Question: Ok, I know this is probably a pretty newb question, but when it comes to graphics programming, I a newb :)
See below for an example with the SO logo.
Also, how could I reproduce this effect in C#/VB.NET? (preferably WinForms as I don't really know WPF yet.)
I also noticed that the origin of the "fade" is based on the cursor position within the image (go ahead, try it now, you'll see what I mean!)
I suppose I could delve into the source <URL>, but I thought someone here might already be familiar with this technique.

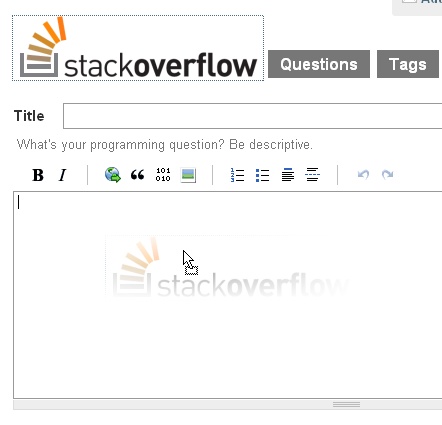
Answer: I would create a new <URL> which would be rendered with an alpha channel that decreased as it moved away from the mouse.
Render the text or image to a GDI+ bitmap with alpha channel, loop through the pixels and set the alpha channel as a function of the mouse cursor position. Set the bitmap on the layered window and update it's position based on where the mouse is.
Creating a layered window in C# (taken from some other source):
'''
public class SplashScreenForm : Form
{
public SplashScreenForm()
{
this.TopMost = true;
this.Show();
SelectBitmap(Properties.Resources.splashblended);
}
// Sets the current bitmap
public void SelectBitmap(Bitmap bitmap)
{
// Does this bitmap contain an alpha channel?
if (bitmap.PixelFormat != PixelFormat.Format32bppArgb)
{
throw new ApplicationException("The bitmap must be 32bpp with alpha-channel.");
}
// Get device contexts
IntPtr screenDc = APIHelp.GetDC(IntPtr.Zero);
IntPtr memDc = APIHelp.CreateCompatibleDC(screenDc);
IntPtr hBitmap = IntPtr.Zero;
IntPtr hOldBitmap = IntPtr.Zero;
try
{
// Get handle to the new bitmap and select it into the current device context
hBitmap = bitmap.GetHbitmap(Color.FromArgb(0));
hOldBitmap = APIHelp.SelectObject(memDc, hBitmap);
// Set parameters for layered window update
APIHelp.Size newSize = new APIHelp.Size(bitmap.Width, bitmap.Height); // Size window to match bitmap
APIHelp.Point sourceLocation = new APIHelp.Point(0, 0);
APIHelp.Point newLocation = new APIHelp.Point(this.Left, this.Top); // Same as this window
APIHelp.BLENDFUNCTION blend = new APIHelp.BLENDFUNCTION();
blend.BlendOp = APIHelp.AC_SRC_OVER; // Only works with a 32bpp bitmap
blend.BlendFlags = 0; // Always 0
blend.SourceConstantAlpha = 255; // Set to 255 for per-pixel alpha values
blend.AlphaFormat = APIHelp.AC_SRC_ALPHA; // Only works when the bitmap contains an alpha channel
// Update the window
APIHelp.UpdateLayeredWindow(Handle, screenDc, ref newLocation, ref newSize,
memDc, ref sourceLocation, 0, ref blend, APIHelp.ULW_ALPHA);
}
finally
{
// Release device context
APIHelp.ReleaseDC(IntPtr.Zero, screenDc);
if (hBitmap != IntPtr.Zero)
{
APIHelp.SelectObject(memDc, hOldBitmap);
APIHelp.DeleteObject(hBitmap); // Remove bitmap resources
}
APIHelp.DeleteDC(memDc);
}
}
protected override CreateParams CreateParams
{
get
{
// Add the layered extended style (WS_EX_LAYERED) to this window
CreateParams createParams = base.CreateParams;
createParams.ExStyle |= APIHelp.WS_EX_LAYERED;
return createParams;
}
}
}
// Class to assist with Win32 API calls
internal class APIHelp
{
// Required constants
public const Int32 WS_EX_LAYERED = 0x80000;
public const Int32 HTCAPTION = 0x02;
public const Int32 WM_NCHITTEST = 0x84;
public const Int32 ULW_ALPHA = 0x02;
public const byte AC_SRC_OVER = 0x00;
public const byte AC_SRC_ALPHA = 0x01;
public enum Bool
{
False = 0,
True = 1
}
[StructLayout(LayoutKind.Sequential)]
public struct Point
{
public Int32 x;
public Int32 y;
public Point(Int32 x, Int32 y) { this.x = x; this.y = y; }
}
[StructLayout(LayoutKind.Sequential)]
public struct Size
{
public Int32 cx;
public Int32 cy;
public Size(Int32 cx, Int32 cy) { this.cx = cx; this.cy = cy; }
}
[StructLayout(LayoutKind.Sequential, Pack = 1)]
struct ARGB
{
public byte Blue;
public byte Green;
public byte Red;
public byte Alpha;
}
[StructLayout(LayoutKind.Sequential, Pack = 1)]
public struct BLENDFUNCTION
{
public byte BlendOp;
public byte BlendFlags;
public byte SourceConstantAlpha;
public byte AlphaFormat;
}
[DllImport("user32.dll", ExactSpelling = true, SetLastError = true)]
public static extern Bool UpdateLayeredWindow(IntPtr hwnd, IntPtr hdcDst, ref Point pptDst, ref Size psize, IntPtr hdcSrc, ref Point pprSrc, Int32 crKey, ref BLENDFUNCTION pblend, Int32 dwFlags);
[DllImport("gdi32.dll", ExactSpelling = true, SetLastError = true)]
public static extern IntPtr CreateCompatibleDC(IntPtr hDC);
[DllImport("user32.dll", ExactSpelling = true, SetLastError = true)]
public static extern IntPtr GetDC(IntPtr hWnd);
[DllImport("user32.dll", ExactSpelling = true)]
public static extern int ReleaseDC(IntPtr hWnd, IntPtr hDC);
[DllImport("gdi32.dll", ExactSpelling = true, SetLastError = true)]
public static extern Bool DeleteDC(IntPtr hdc);
[DllImport("gdi32.dll", ExactSpelling = true)]
public static extern IntPtr SelectObject(IntPtr hDC, IntPtr hObject);
[DllImport("gdi32.dll", ExactSpelling = true, SetLastError = true)]
public static extern Bool DeleteObject(IntPtr hObject);
}
'''